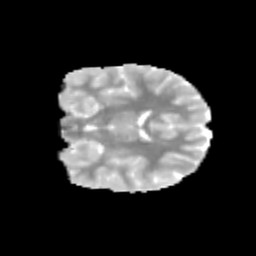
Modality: MD
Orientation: coronal
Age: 9
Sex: female
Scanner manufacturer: siemens
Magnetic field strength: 3 T
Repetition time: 3.8 s
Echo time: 0.07 s